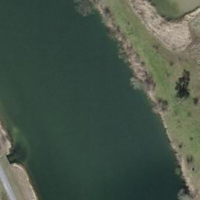
EUNIS habitat code: 15
Species observed at this site:
Tachybaptus ruficollis
Podiceps cristatus
Ardea alba
Fulica atra
Aythya ferina
Aythya fuligula
Garrulus glandarius
Ciconia ciconia
Buteo buteo